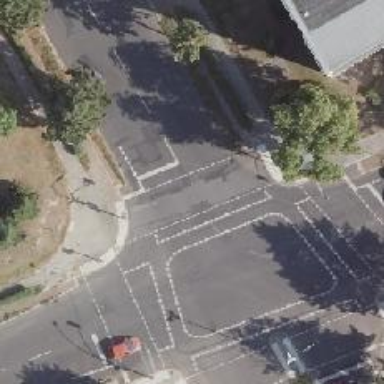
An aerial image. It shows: Road crossing with traffic signals.